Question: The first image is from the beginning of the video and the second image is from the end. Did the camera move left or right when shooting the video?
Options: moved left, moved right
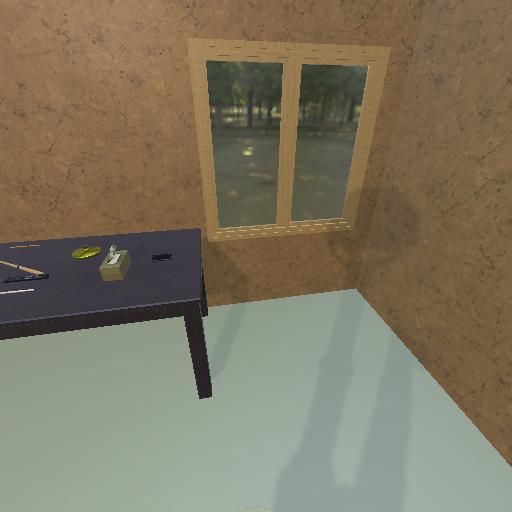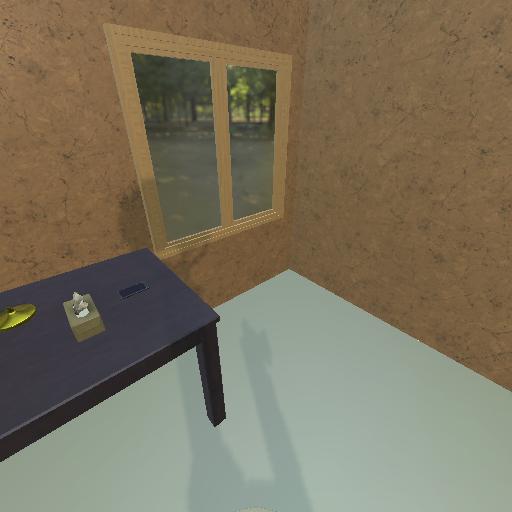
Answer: moved left